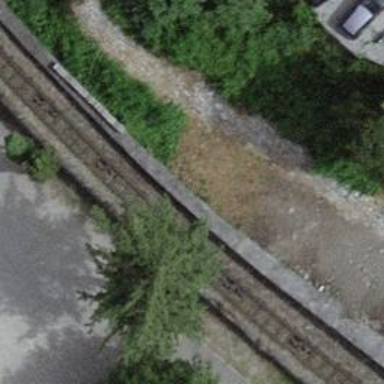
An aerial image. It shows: Funicular railway.